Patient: sex M, age 55
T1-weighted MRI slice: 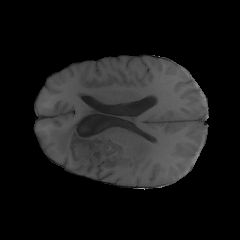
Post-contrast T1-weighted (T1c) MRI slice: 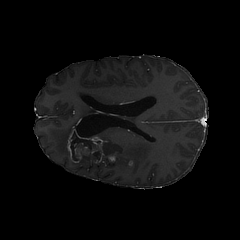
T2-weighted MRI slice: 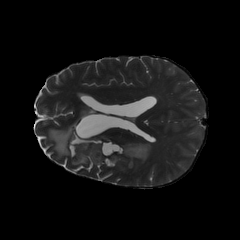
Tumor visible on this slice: yes
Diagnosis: Glioblastoma, IDH-wildtype
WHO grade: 4